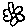
Label: flower